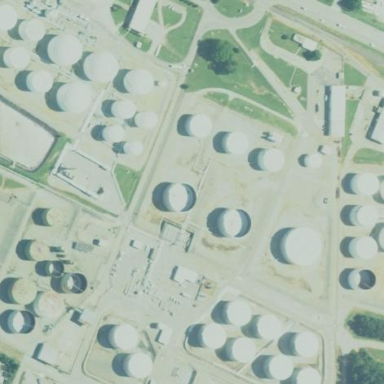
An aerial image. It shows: Petroleum terminal in industrial area with compression substation.